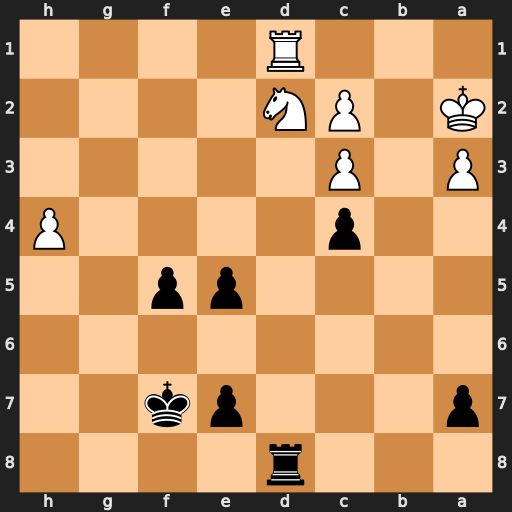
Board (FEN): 3r4/p3pk2/8/4pp2/2p4P/P1P5/K1PN4/3R4
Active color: b
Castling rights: -
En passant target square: -
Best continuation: e4 Kb2 e3 Nxc4 Rxd1